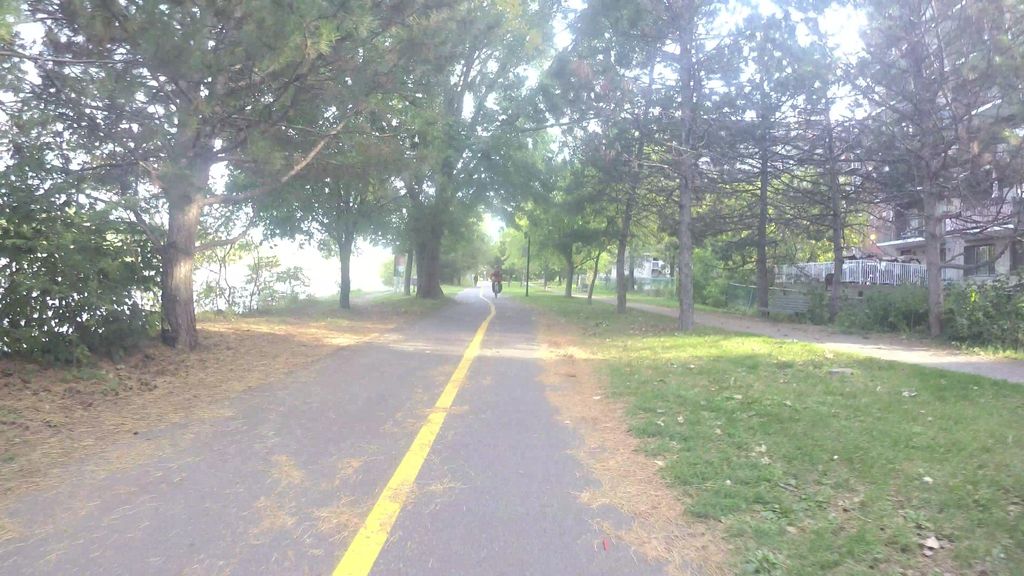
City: montreal